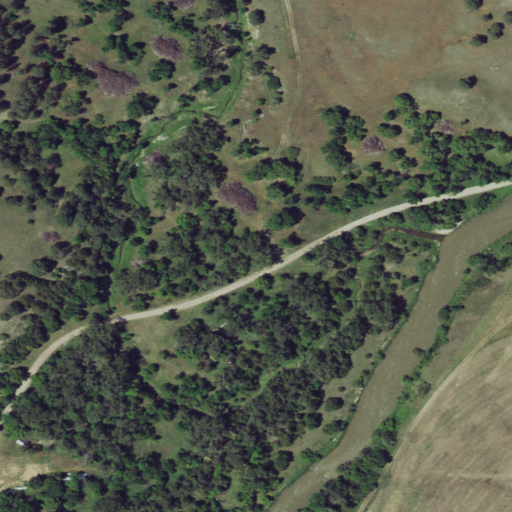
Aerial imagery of valley in Nebraska named McCann Canyon containing woody wetlands, mixed forest, grassland, deciduous forest, cultivated crops, herbaceous wetlands, open water, and shrub